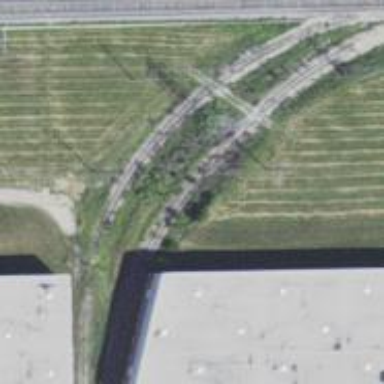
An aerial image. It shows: Abandoned railway yard is depicted.